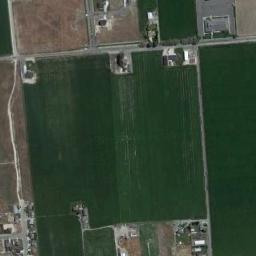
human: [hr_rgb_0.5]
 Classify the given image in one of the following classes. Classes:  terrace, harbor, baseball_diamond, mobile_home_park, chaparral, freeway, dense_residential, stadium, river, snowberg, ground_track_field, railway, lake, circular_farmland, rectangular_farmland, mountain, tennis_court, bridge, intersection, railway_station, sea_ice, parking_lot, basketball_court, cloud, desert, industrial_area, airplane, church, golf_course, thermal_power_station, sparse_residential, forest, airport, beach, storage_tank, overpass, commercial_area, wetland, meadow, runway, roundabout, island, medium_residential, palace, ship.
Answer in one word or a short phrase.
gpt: rectangular_farmland